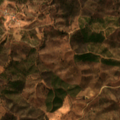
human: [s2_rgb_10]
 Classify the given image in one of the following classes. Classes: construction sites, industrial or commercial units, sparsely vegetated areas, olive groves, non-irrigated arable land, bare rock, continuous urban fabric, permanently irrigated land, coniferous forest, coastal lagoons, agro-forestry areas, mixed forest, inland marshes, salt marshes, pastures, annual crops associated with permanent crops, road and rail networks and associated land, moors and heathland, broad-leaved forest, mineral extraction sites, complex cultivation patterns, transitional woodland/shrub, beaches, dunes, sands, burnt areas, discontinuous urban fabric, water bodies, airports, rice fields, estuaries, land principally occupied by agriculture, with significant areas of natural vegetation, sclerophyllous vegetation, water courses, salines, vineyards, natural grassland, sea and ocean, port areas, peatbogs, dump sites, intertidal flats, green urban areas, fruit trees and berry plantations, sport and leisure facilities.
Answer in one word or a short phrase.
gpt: land principally occupied by agriculture, with significant areas of natural vegetation, sclerophyllous vegetation, transitional woodland/shrub